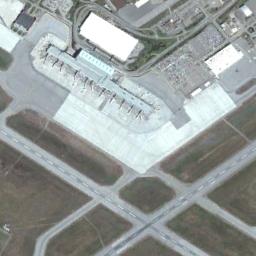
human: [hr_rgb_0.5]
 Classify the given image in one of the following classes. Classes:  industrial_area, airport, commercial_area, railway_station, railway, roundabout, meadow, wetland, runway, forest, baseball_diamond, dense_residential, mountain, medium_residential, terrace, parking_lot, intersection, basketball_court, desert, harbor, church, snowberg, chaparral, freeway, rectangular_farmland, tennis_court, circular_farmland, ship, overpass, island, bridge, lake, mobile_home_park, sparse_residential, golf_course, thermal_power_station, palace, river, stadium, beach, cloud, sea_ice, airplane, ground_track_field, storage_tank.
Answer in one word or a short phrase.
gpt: airport